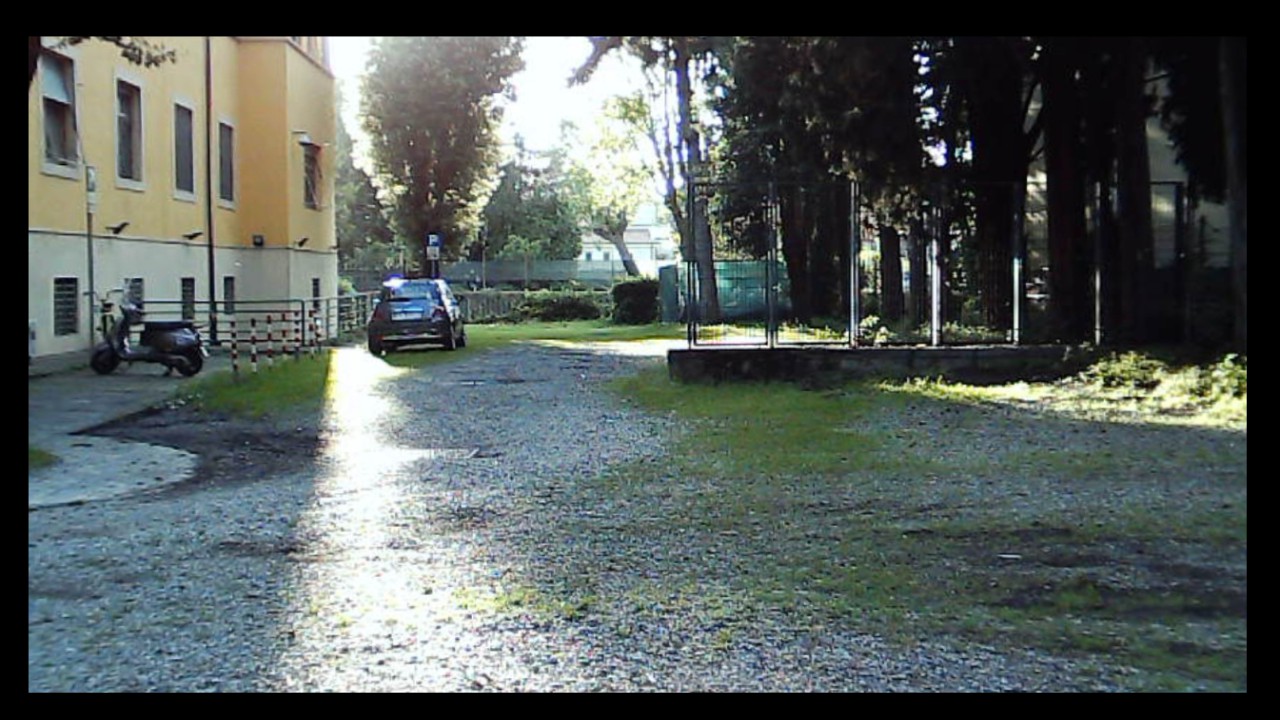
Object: Betafpv air75